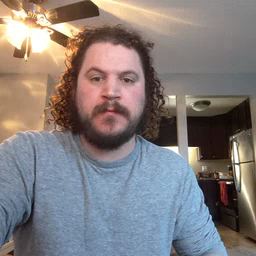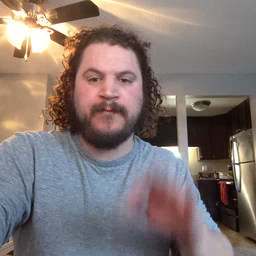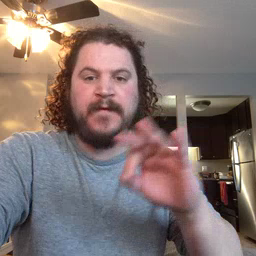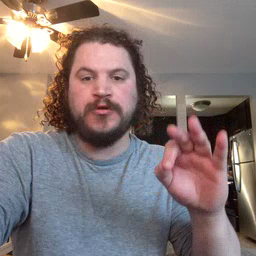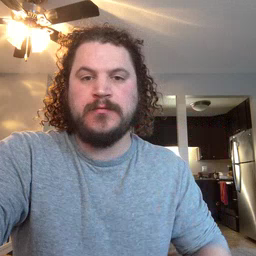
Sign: frenchfries